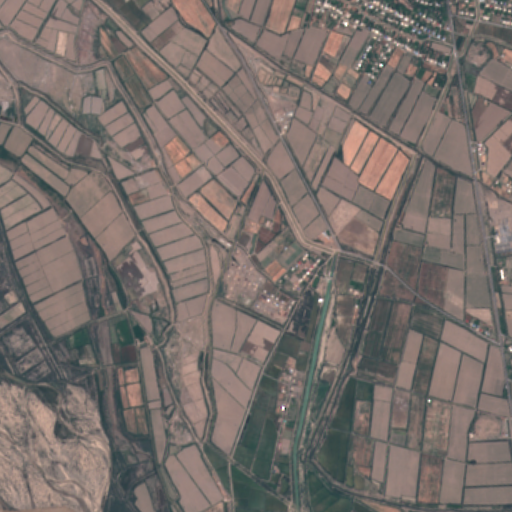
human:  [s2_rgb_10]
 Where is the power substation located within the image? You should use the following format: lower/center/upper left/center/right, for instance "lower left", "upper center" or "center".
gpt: The power substation is located in the center right of the image.
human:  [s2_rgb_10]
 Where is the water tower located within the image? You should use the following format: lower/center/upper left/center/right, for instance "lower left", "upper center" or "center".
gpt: The water tower is located in the center of the image.
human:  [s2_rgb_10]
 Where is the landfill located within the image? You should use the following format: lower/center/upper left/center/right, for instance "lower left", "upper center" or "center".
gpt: There is no landfill in the image.